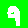
Digit: 9